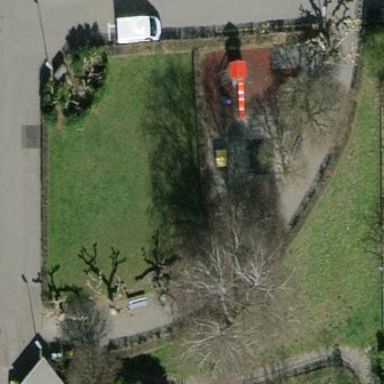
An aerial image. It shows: Lovely park for leisure and relaxation.